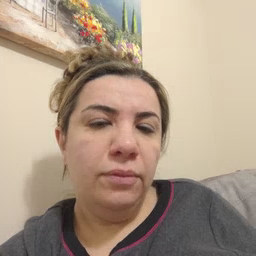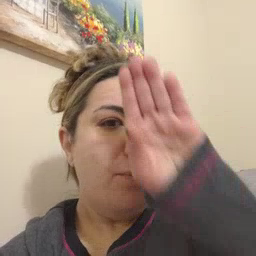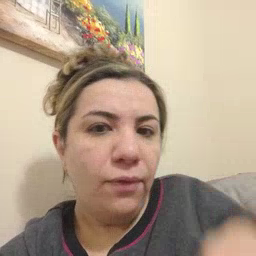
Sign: elephant